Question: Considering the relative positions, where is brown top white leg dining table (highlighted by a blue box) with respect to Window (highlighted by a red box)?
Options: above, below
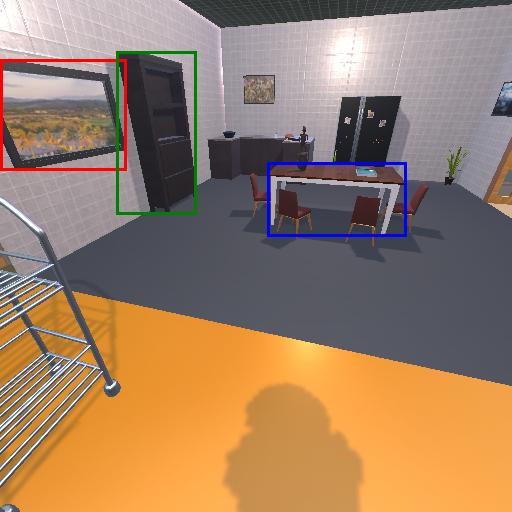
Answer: above